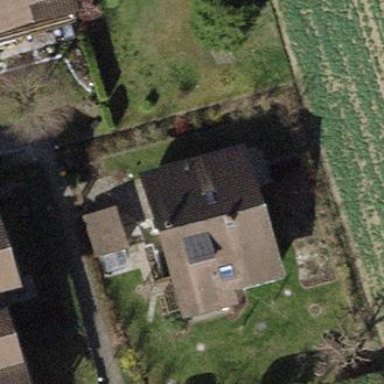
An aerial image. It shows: Detached building with gabled roof.